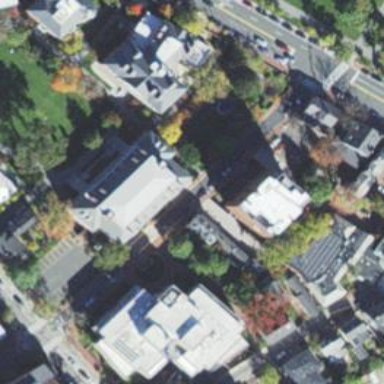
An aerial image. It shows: University.